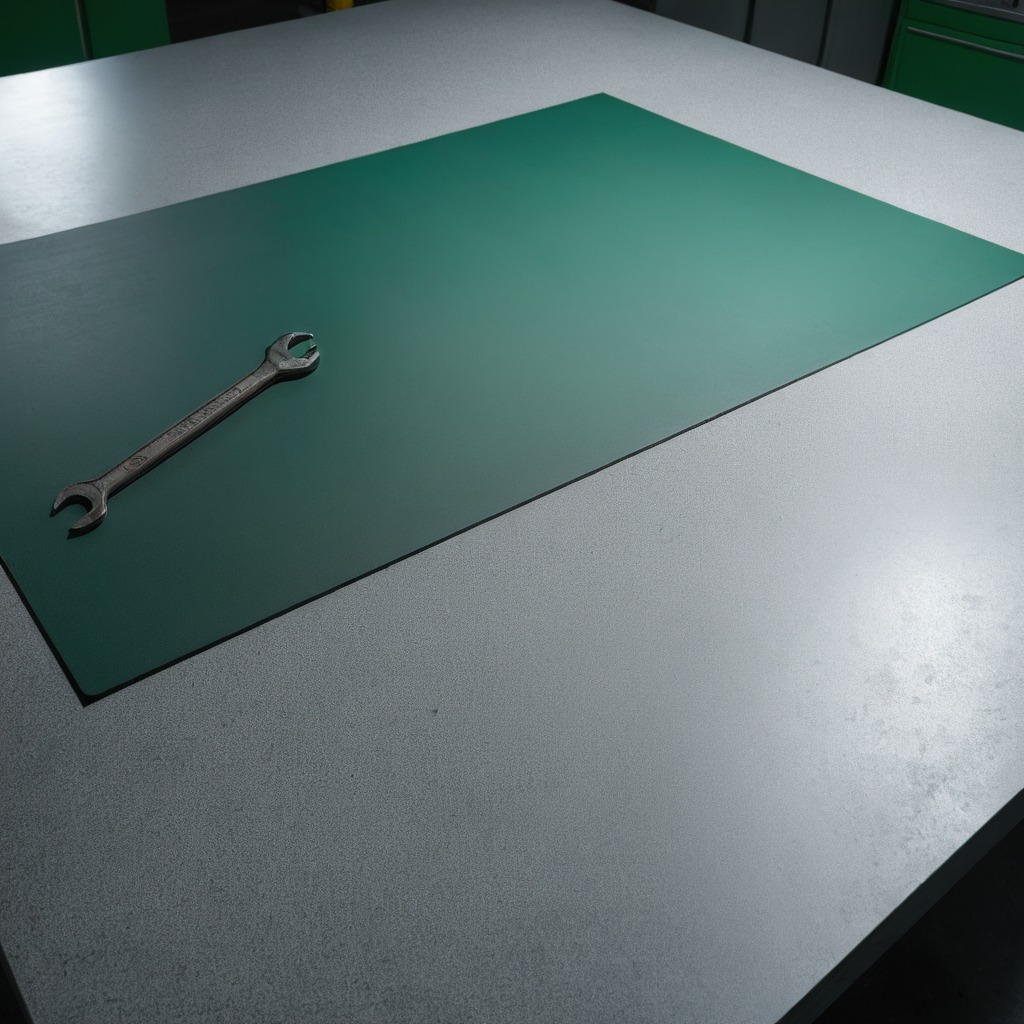
A wrench lies on the green rubber mat inside a workshop under bright overhead lighting crisp shadows high clarity worn but beneath the mat